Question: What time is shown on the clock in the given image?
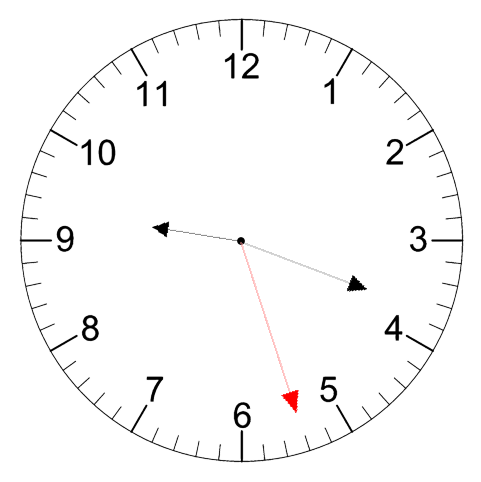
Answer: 09:18:27